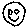
Label: smiley face